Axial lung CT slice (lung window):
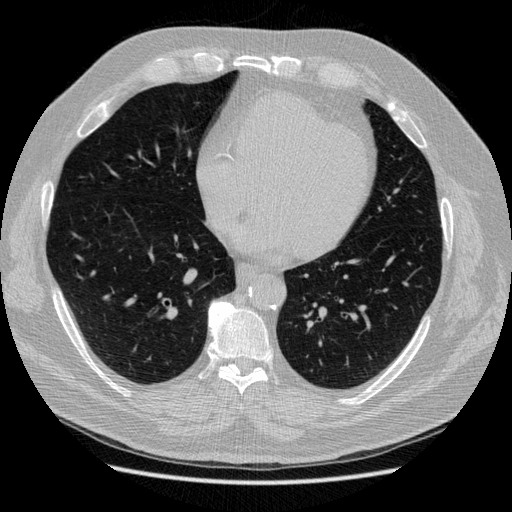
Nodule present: no